Interaction volume radius: 5 \u00c5
Interaction volume height: 20 \u00c5
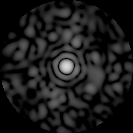
Disorder parameter: 0.8097